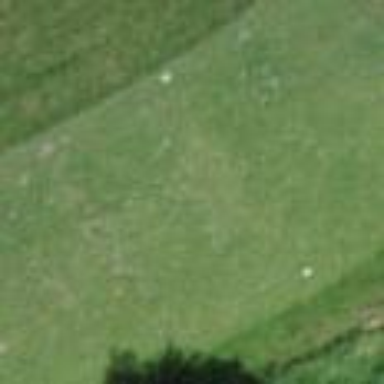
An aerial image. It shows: Grassy area designated as golf tee.